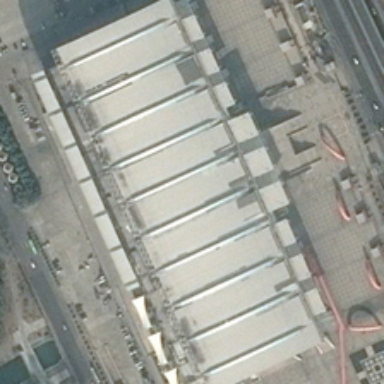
A center building is near some green trees and a road .